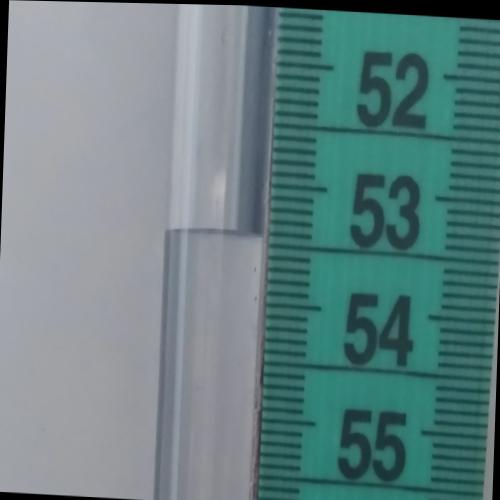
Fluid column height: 53.4 cm